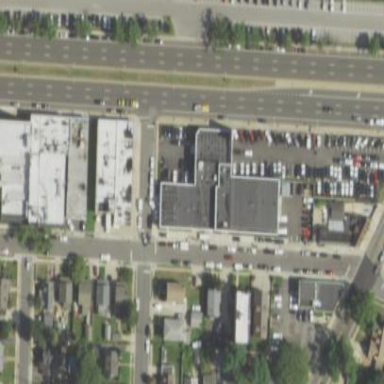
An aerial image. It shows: Building that houses car shop.